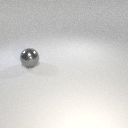
large gray metal sphere